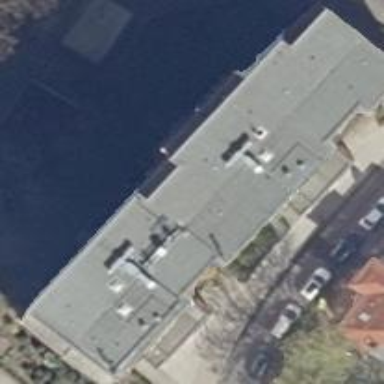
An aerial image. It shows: Building with flat black roof made of tar paper. The building itself is wheat-colored.